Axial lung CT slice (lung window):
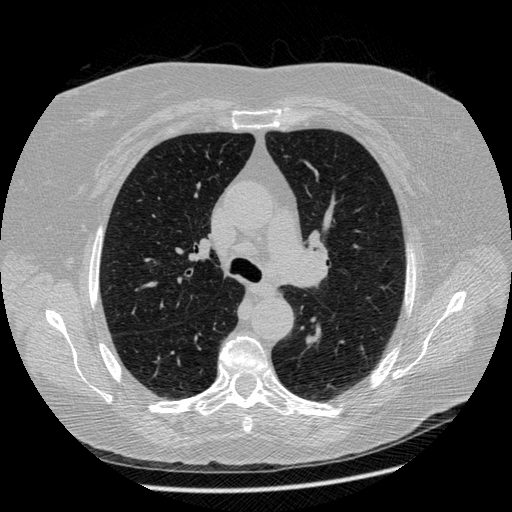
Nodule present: no